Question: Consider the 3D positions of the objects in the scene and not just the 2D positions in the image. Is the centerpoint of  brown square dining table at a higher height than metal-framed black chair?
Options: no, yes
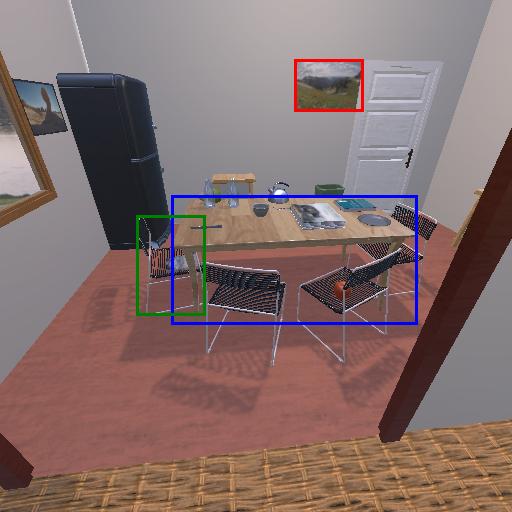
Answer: no